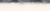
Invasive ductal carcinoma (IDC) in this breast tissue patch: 0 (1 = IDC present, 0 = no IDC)